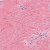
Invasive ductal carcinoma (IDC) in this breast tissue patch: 0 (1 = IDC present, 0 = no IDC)